Question: when i run my project in 'XCode6.1' i am getting this exception when 'UICollectionview' get load the 'custom cell'. it work fine in 'Xcode 5.1.1'. Thanks in advance
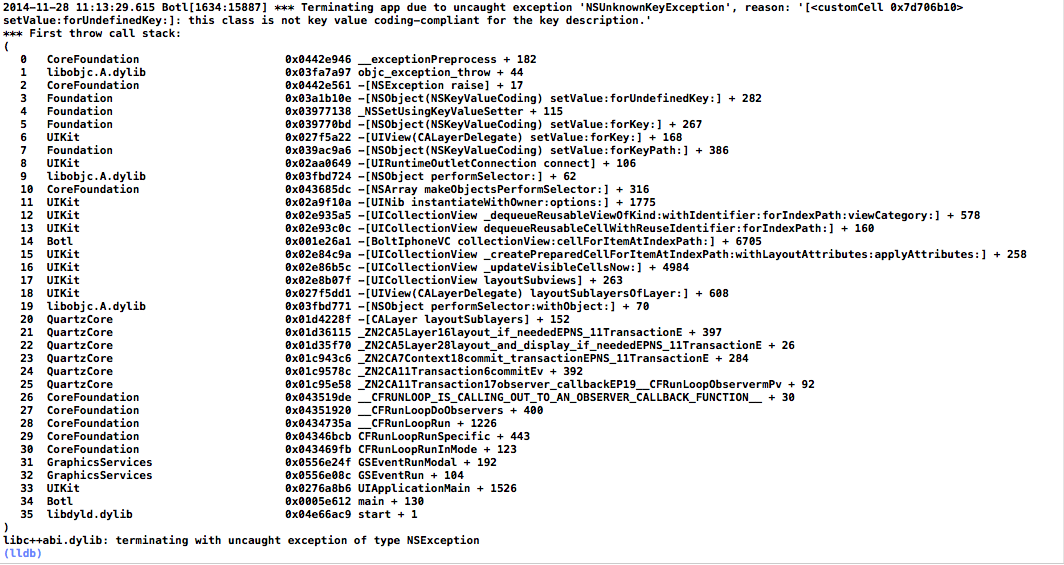
Answer: As far as i know as per Xcode 6.1 you should not have an outlet called 'description' since it will contradict with the primary member(most of the classes already have a string property called 'description'). So better you change the name of the outlet something like 'descriptionLabel'. And reconnect the outlet. This will fix the issue i guess.